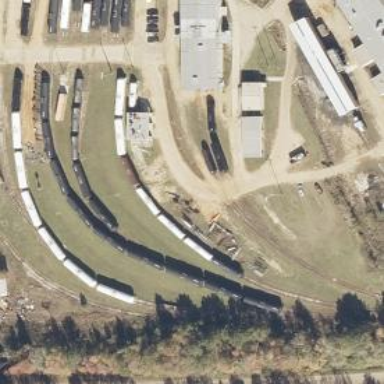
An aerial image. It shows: Rail spur service.